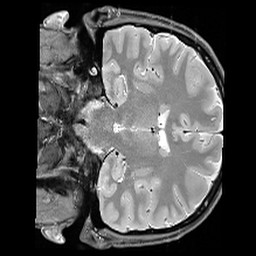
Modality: PDw
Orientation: coronal
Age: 27
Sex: male
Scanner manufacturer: siemens
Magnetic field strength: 3 T
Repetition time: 6.49 s
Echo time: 0.016 s